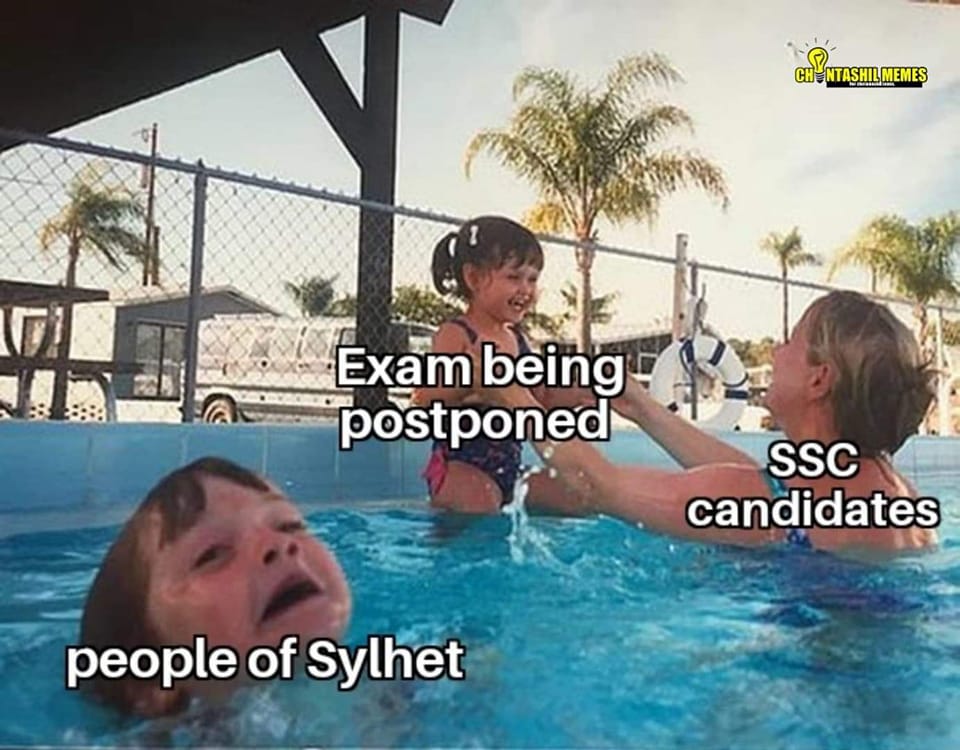
Caption: Exam being postponed    SSC candidates    people of Sylhet
Label: non-hate